Question: I have an Observable that emits random bits/booleans. I need to make another Observable that combines those random bits to create and emit random integers. Every time the underlying Observable emits a bit, this Observable appends that bit to a bit string, once that bit string reaches a specific length, this Observable converts it to an integer and emits it.
Here's the illustration:

Here's how I implement it using Android LiveData:
'''
final StringBuilder bitStringBuilder = new StringBuilder();
final MediatorLiveData<Integer> integerLiveData = new MediatorLiveData<>();
integerLiveData.addSource(
randomSource.getBooleanLiveData(),
new Observer<Boolean>() {
@Override
public void onChanged(Boolean b) {
bitStringBuilder.append(b ? '1' : '0');
if (bitStringBuilder.length() == 31) {
integerLiveData.setValue(Integer.parseInt(bitStringBuilder.toString(), 2));
bitStringBuilder.setLength(0); // clear the bit string builder
}
}
}
);
'''
How to achieve this using RxJava 2?
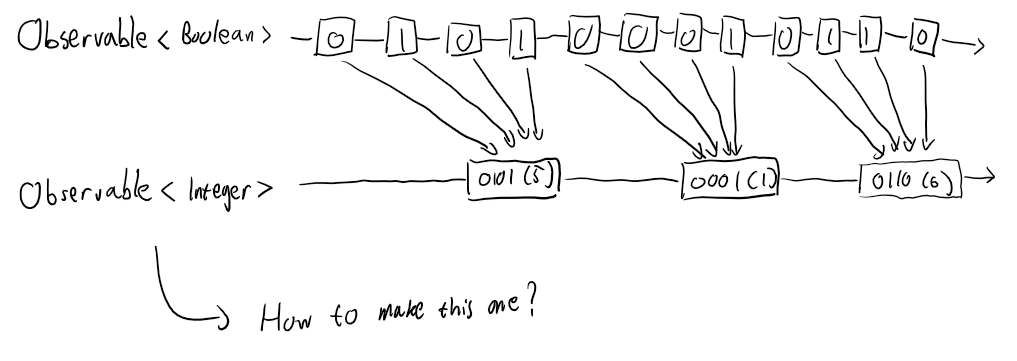
Answer: Buffer bits:
'''
source
.buffer(31)
.map(bits -> {
int result = 0;
for (int b : bits) {
result = (result << 1) | (b ? 1 : 0);
}
return result;
})
'''